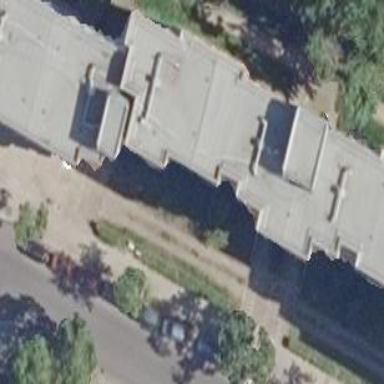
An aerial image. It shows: Apartment building with flat roof.